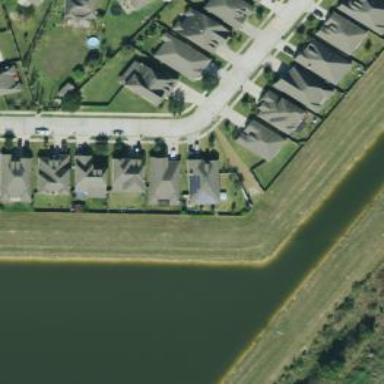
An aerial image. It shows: Retention basin containing natural water.